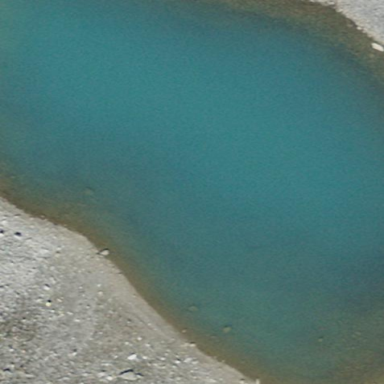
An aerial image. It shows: Lake with natural water.